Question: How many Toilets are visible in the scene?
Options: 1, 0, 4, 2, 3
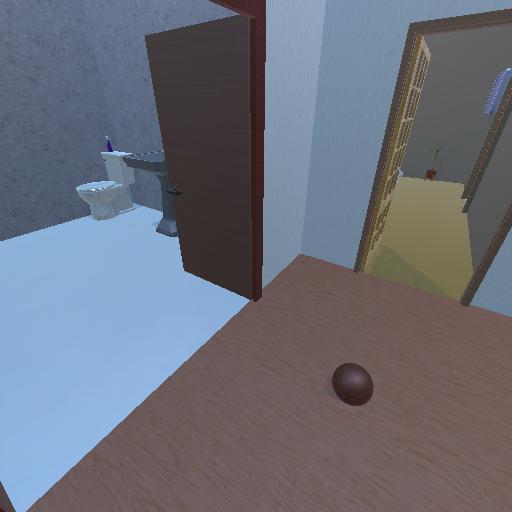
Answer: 1